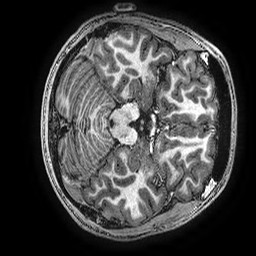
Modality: T1w
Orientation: axial
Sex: male
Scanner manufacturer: ge
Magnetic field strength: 3 T
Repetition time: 0.00766 s
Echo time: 0.003476 s